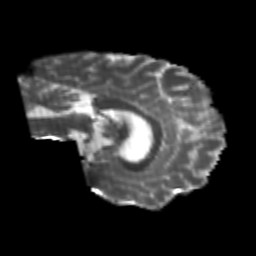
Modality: T2w
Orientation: sagittal
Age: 21
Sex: male
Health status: healthy
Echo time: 0.074 s